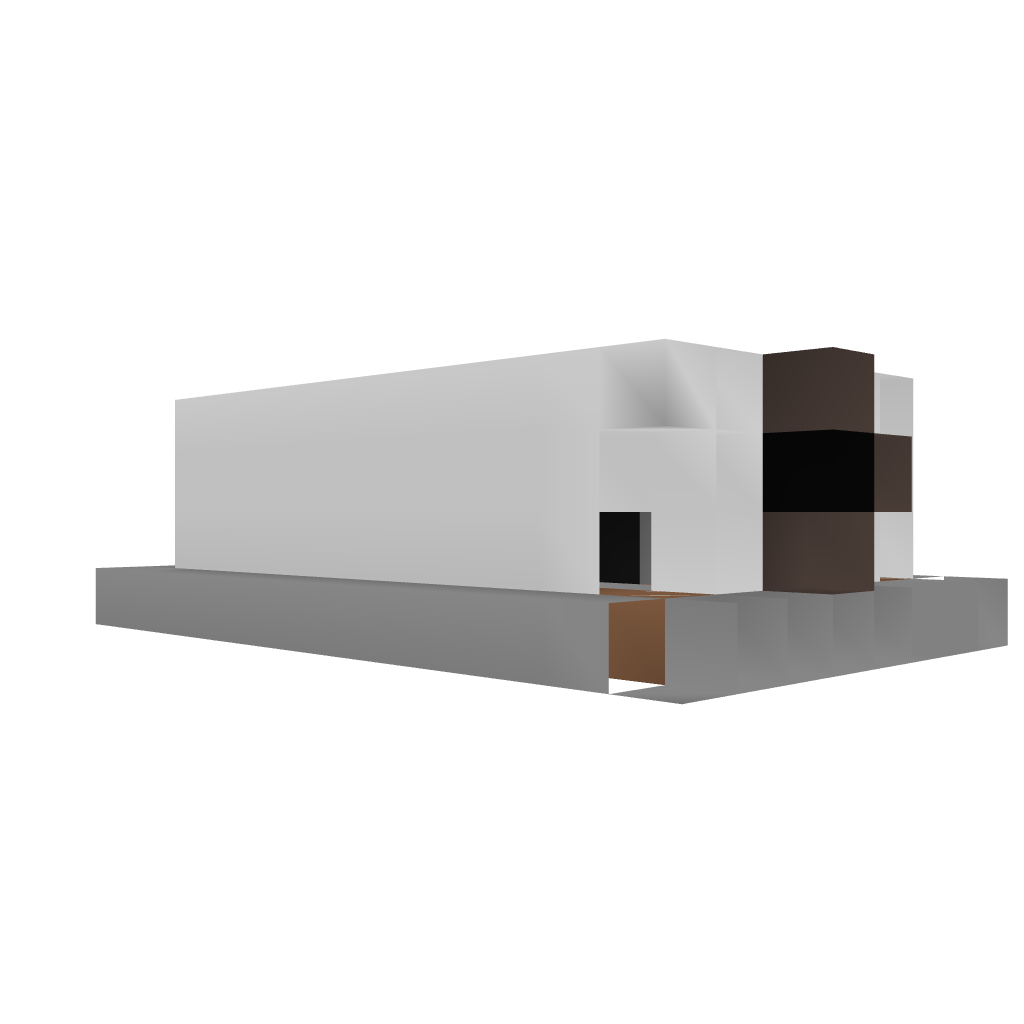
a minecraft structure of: No Night Machine